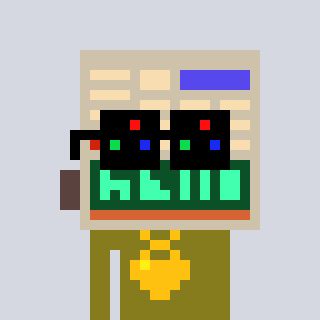
a pixel art character with square black sunglasses, a calculator-shaped head and a gunk-colored body on a cool background